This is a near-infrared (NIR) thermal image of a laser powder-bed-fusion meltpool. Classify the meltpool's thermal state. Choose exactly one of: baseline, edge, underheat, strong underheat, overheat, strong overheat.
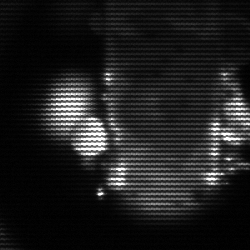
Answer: strong underheat